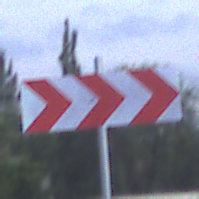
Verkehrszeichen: RichtungstafelnInKurvenGrossLinks
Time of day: SunriseSunset
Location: Outdoor (Suburban)
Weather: PartlyCloudy
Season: NotSpecified
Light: Natural